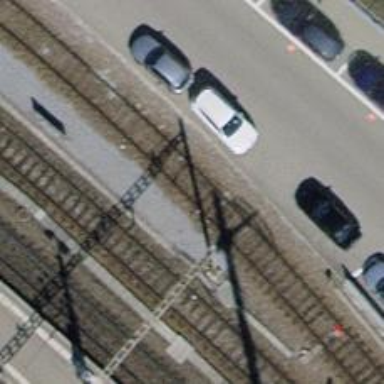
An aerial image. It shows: Railway buffer stop.